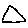
Label: triangle